Question: My ASP.NET MVC 5 application is too heavy due to the application loading bootstrap and other CSS files unwantedly too many times.
Here's a screenshot of a fresh new ASP.NET MVC 5 Project:

On the screenshot you'll see that bootstrap.css has been loaded 9 times. Causing the page to be of total of 1,596.68 KB!
This happens to all my projects even if its fresh (no edits).
I hope you've come across this problem and have an idea how to fix it. Or is it a bug? Anyways, my IDE is Visual Studio 2013 Web Express with Update 4
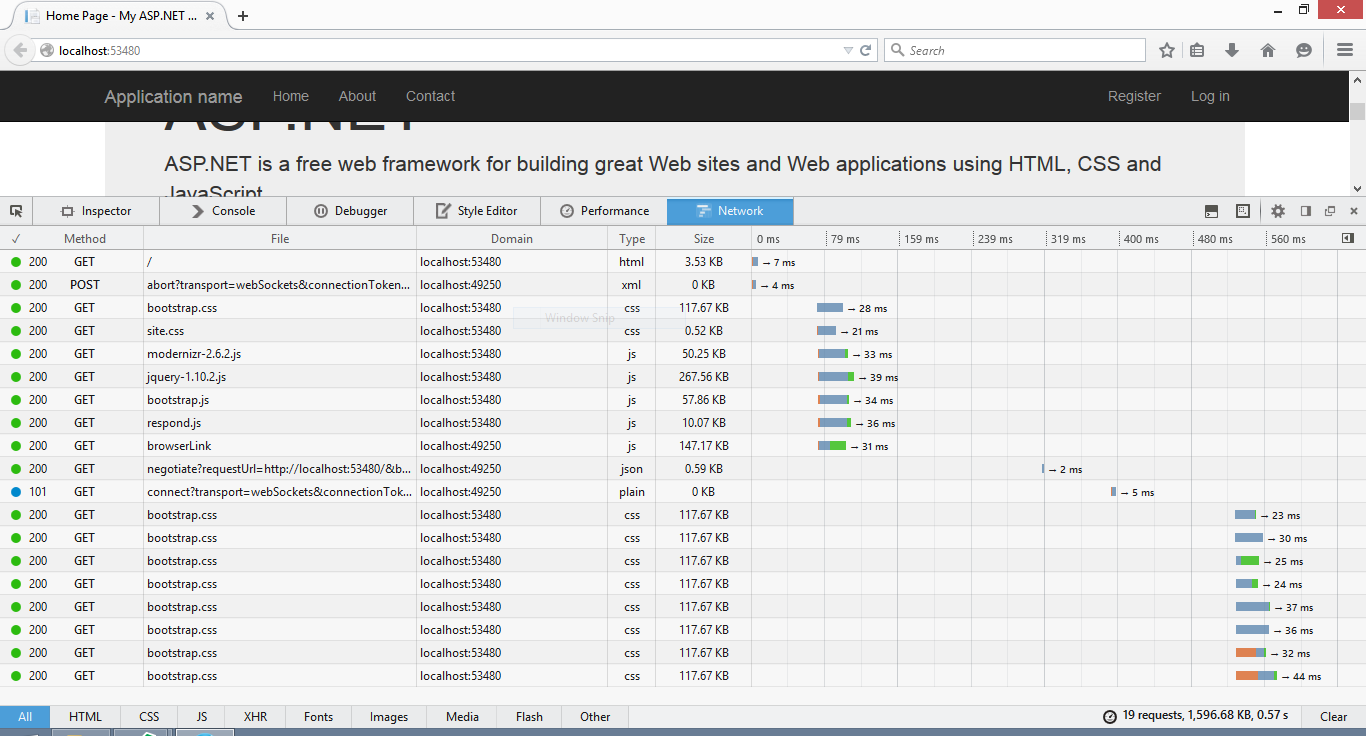
Answer: This link seems to suggest that it is a bug with Firefox developer tools: <URL>
The suggested solutions is to upgrade the browser and do a cache reset, even though your projects are fresh, the css-files might be cached since before.